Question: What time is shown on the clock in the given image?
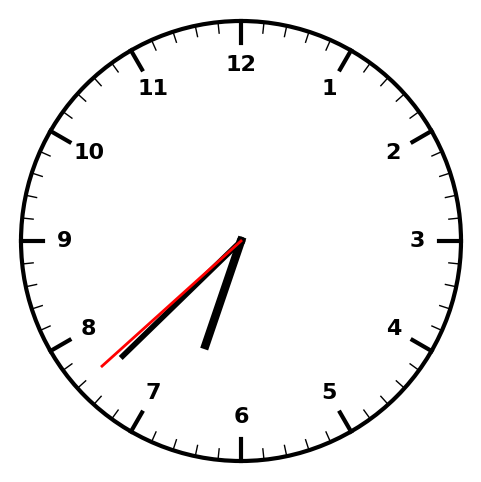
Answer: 06:37:38